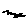
Label: zigzag